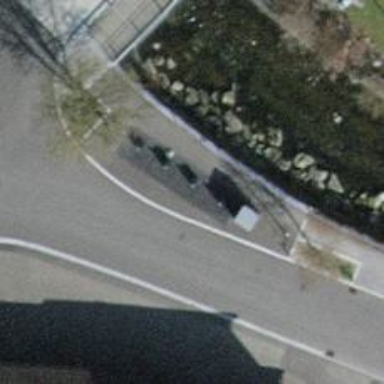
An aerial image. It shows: Recycling container at amenity designated for recycling.